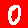
Digit: 0